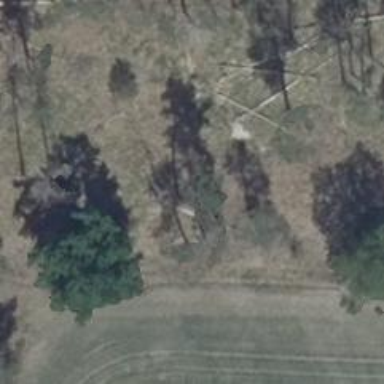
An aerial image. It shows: Hunting stand.